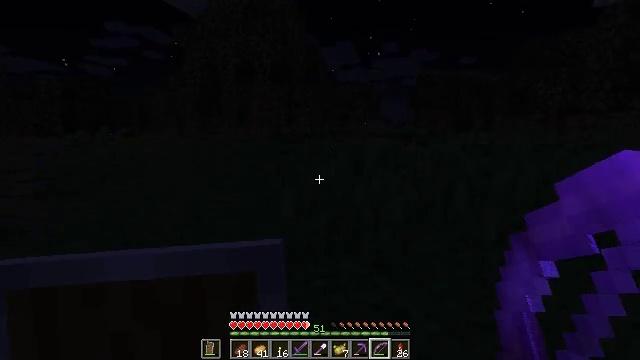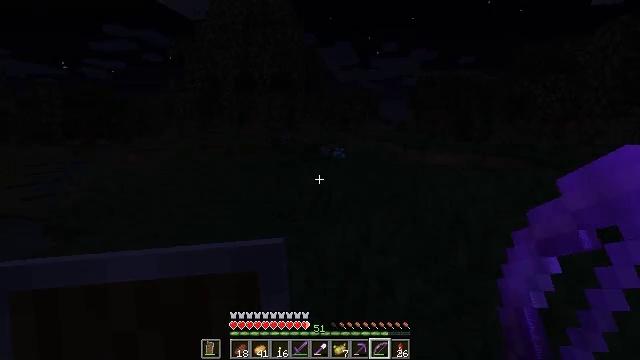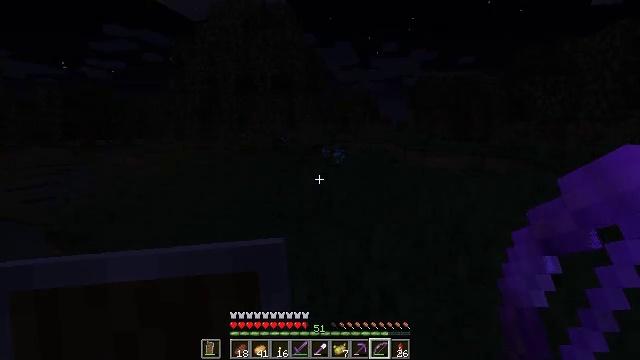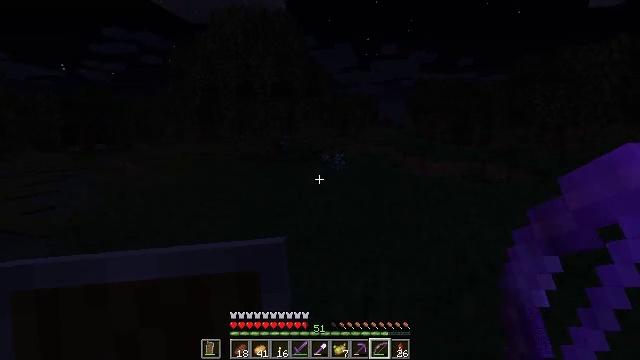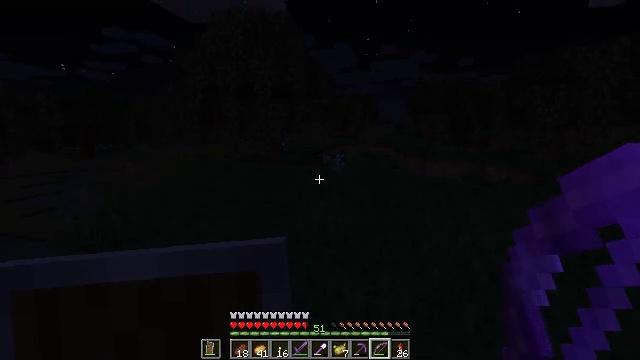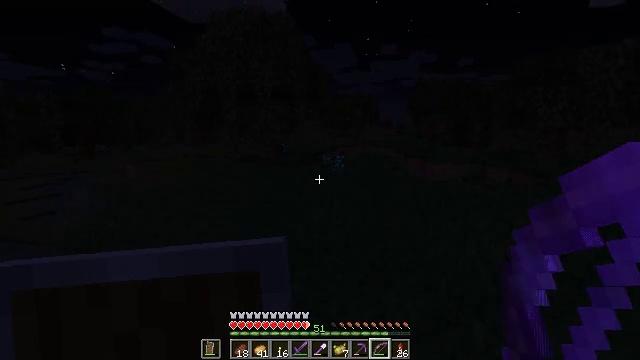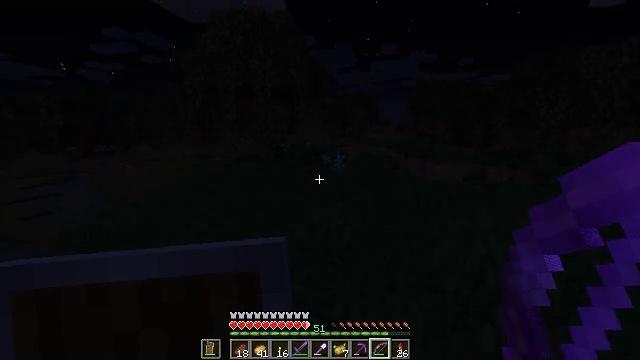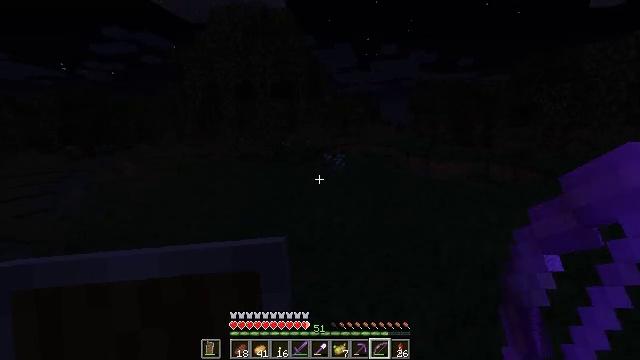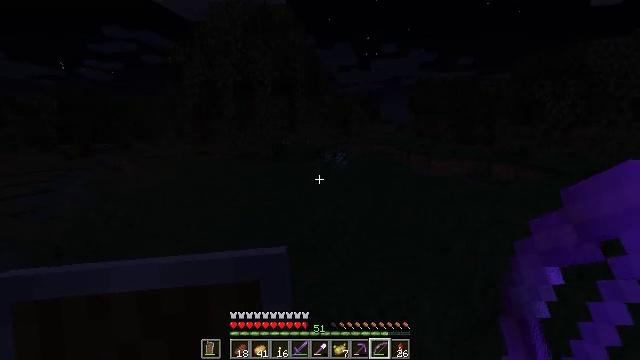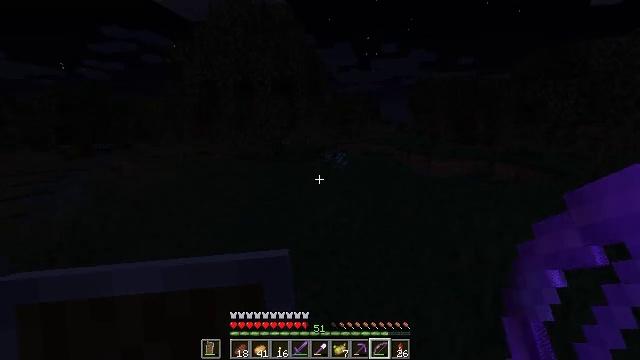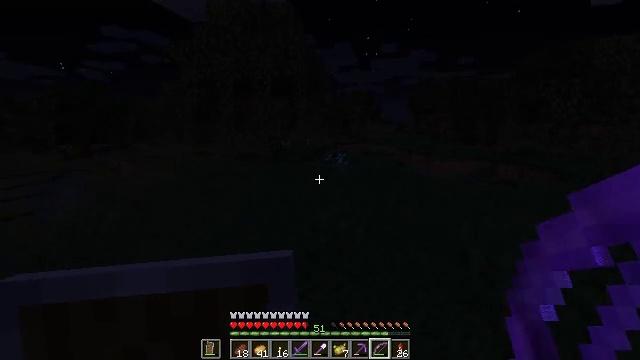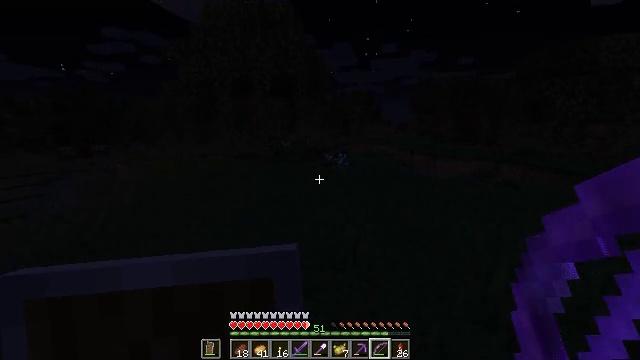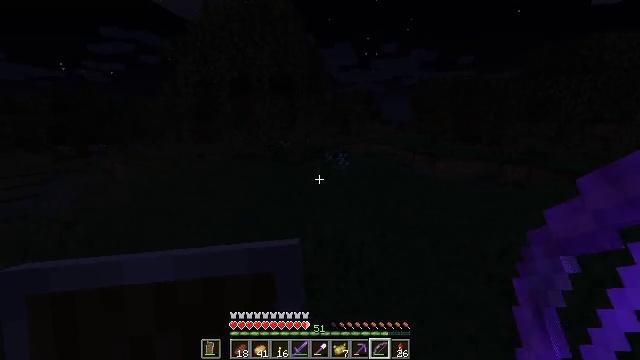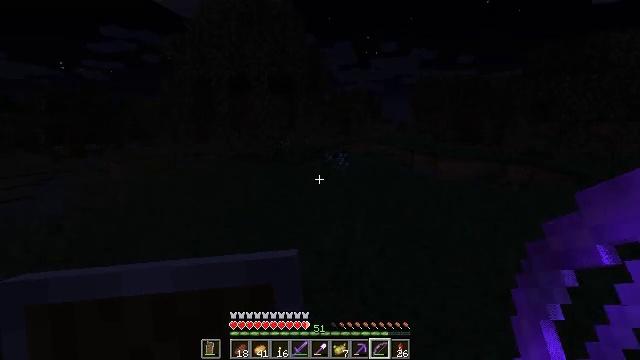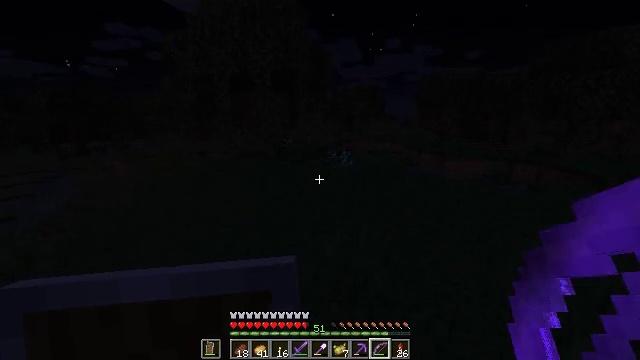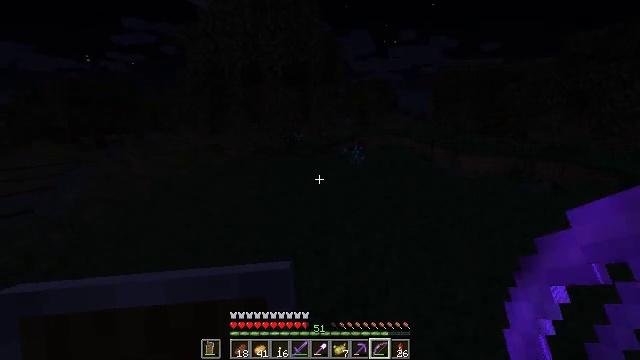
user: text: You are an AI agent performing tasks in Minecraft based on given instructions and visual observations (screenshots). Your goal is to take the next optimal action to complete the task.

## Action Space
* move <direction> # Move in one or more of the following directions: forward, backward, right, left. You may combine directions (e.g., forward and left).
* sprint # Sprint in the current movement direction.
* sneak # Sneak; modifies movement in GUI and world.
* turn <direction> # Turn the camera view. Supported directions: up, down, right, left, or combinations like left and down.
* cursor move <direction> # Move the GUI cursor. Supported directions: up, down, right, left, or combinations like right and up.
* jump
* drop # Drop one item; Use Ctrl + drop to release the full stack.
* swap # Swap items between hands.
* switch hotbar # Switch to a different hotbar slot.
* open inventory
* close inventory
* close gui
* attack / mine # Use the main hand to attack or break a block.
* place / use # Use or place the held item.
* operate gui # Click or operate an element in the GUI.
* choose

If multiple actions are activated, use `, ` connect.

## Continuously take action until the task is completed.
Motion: motion action
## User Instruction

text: Hunt mobs.
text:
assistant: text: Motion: move forward, jump
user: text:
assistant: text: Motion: move forward, jump
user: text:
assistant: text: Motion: move forward, jump
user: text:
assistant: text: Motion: move forward, jump
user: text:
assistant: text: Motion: move forward, jump
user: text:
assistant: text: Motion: move forward, jump
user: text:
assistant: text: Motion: move forward, jump
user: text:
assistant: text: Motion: move forward, jump
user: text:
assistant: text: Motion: move forward, jump
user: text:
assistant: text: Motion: move forward
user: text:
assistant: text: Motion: move forward
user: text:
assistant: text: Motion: move forward
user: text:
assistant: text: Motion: move forward
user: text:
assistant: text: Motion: move forward
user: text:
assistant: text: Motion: move forward, turn left and down
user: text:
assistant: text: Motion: move forward, turn left and down
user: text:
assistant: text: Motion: move forward, turn left and down
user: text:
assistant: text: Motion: turn left
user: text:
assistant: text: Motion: no_op
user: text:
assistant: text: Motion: move forward
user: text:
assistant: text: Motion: move forward
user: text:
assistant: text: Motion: move forward
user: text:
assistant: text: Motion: move forward, turn right and up
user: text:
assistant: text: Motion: turn right and up
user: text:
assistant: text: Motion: move forward, turn right
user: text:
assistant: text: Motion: move forward, turn right
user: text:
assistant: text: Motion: move forward, turn right
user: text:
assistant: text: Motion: move forward, turn right and up
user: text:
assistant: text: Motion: move forward, turn right
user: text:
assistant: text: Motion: move forward, turn right